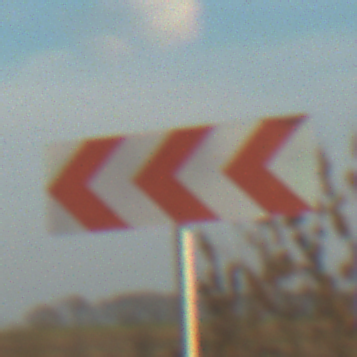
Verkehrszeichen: RichtungstafelnInKurvenGrossRechts
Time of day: SunriseSunset
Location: Outdoor (RoadRail)
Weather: PartlyCloudy
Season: NotSpecified
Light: Natural